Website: slack
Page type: stored-credit-cards
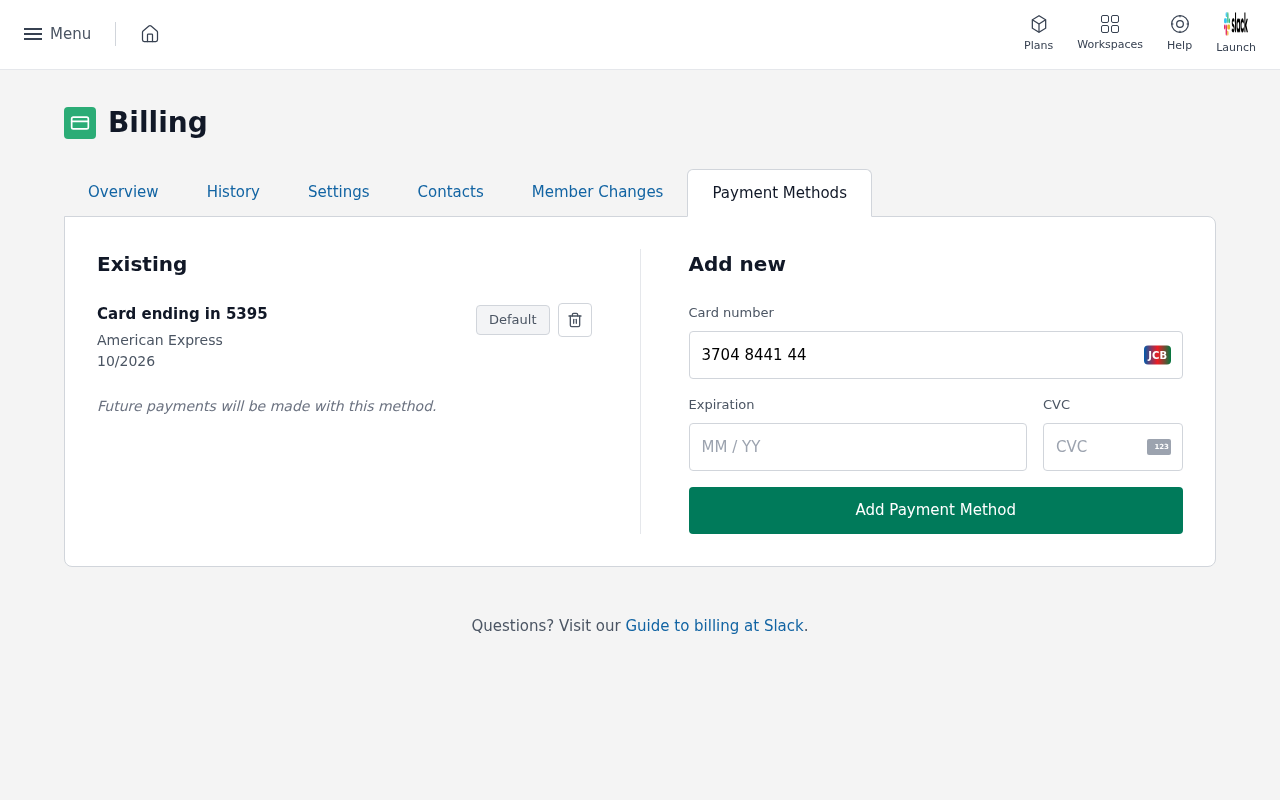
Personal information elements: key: PII_CARD_CVV
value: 8362
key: PII_CARD_EXPIRY
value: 10/2026
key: PII_CARD_EXPIRY
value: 10/26
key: PII_CARD_LAST4
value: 5395
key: PII_CARD_NUMBER
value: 3704 8441 4425 395
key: PII_CARD_TYPE
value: American Express